Current action and preconditions to check: trajectory_clear

Your task: For each precondition in the list above, predict whether it will hold at this action.

Consider the current scene as observed from the mobile robot's camera, and analyze the predicted future states of all dynamic agents (e.g., people, animals, vehicles, or any moving entities) within the NEXT SECOND.

IMPORTANT: Only answer "very likely" if you are absolutely certain—based on strong, clear evidence—that a dynamic agent will violate the precondition in the predicted future state. Do NOT answer "very likely" for unlikely, ambiguous, or low-probability risks.

Ask yourself for each precondition: Is there a high probability, with clear and convincing evidence, that the predicted future states of any dynamic agent will interfere with the predicted future state of the currently executing action within the NEXT SECOND, causing that precondition to fail?

Assess the risk level based on these predictions. Use "likely" or "very likely" if motions create a clear risk of interference.

Use "neutral" or "improbable" if agents are nearby but their predicted paths are clearly diverging or non-conflicting.

Failure Risk Categories: "very improbable", "improbable", "neutral", "likely", "very likely"

Answer Format: Output ONLY the probability_of_failure value from these categories: "very improbable", "improbable", "neutral", "likely", "very likely"

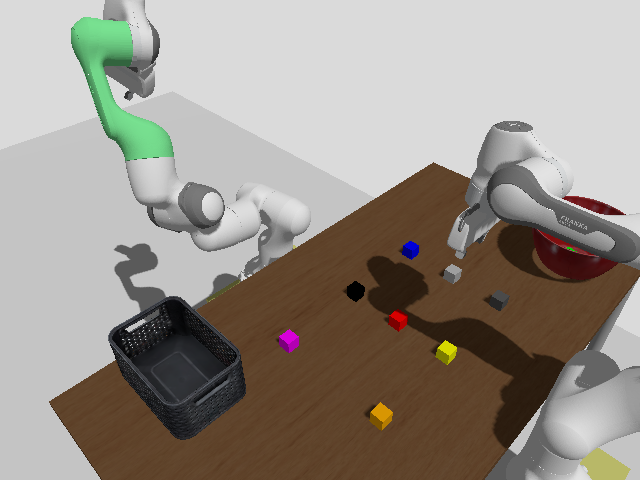

Answer: very improbable